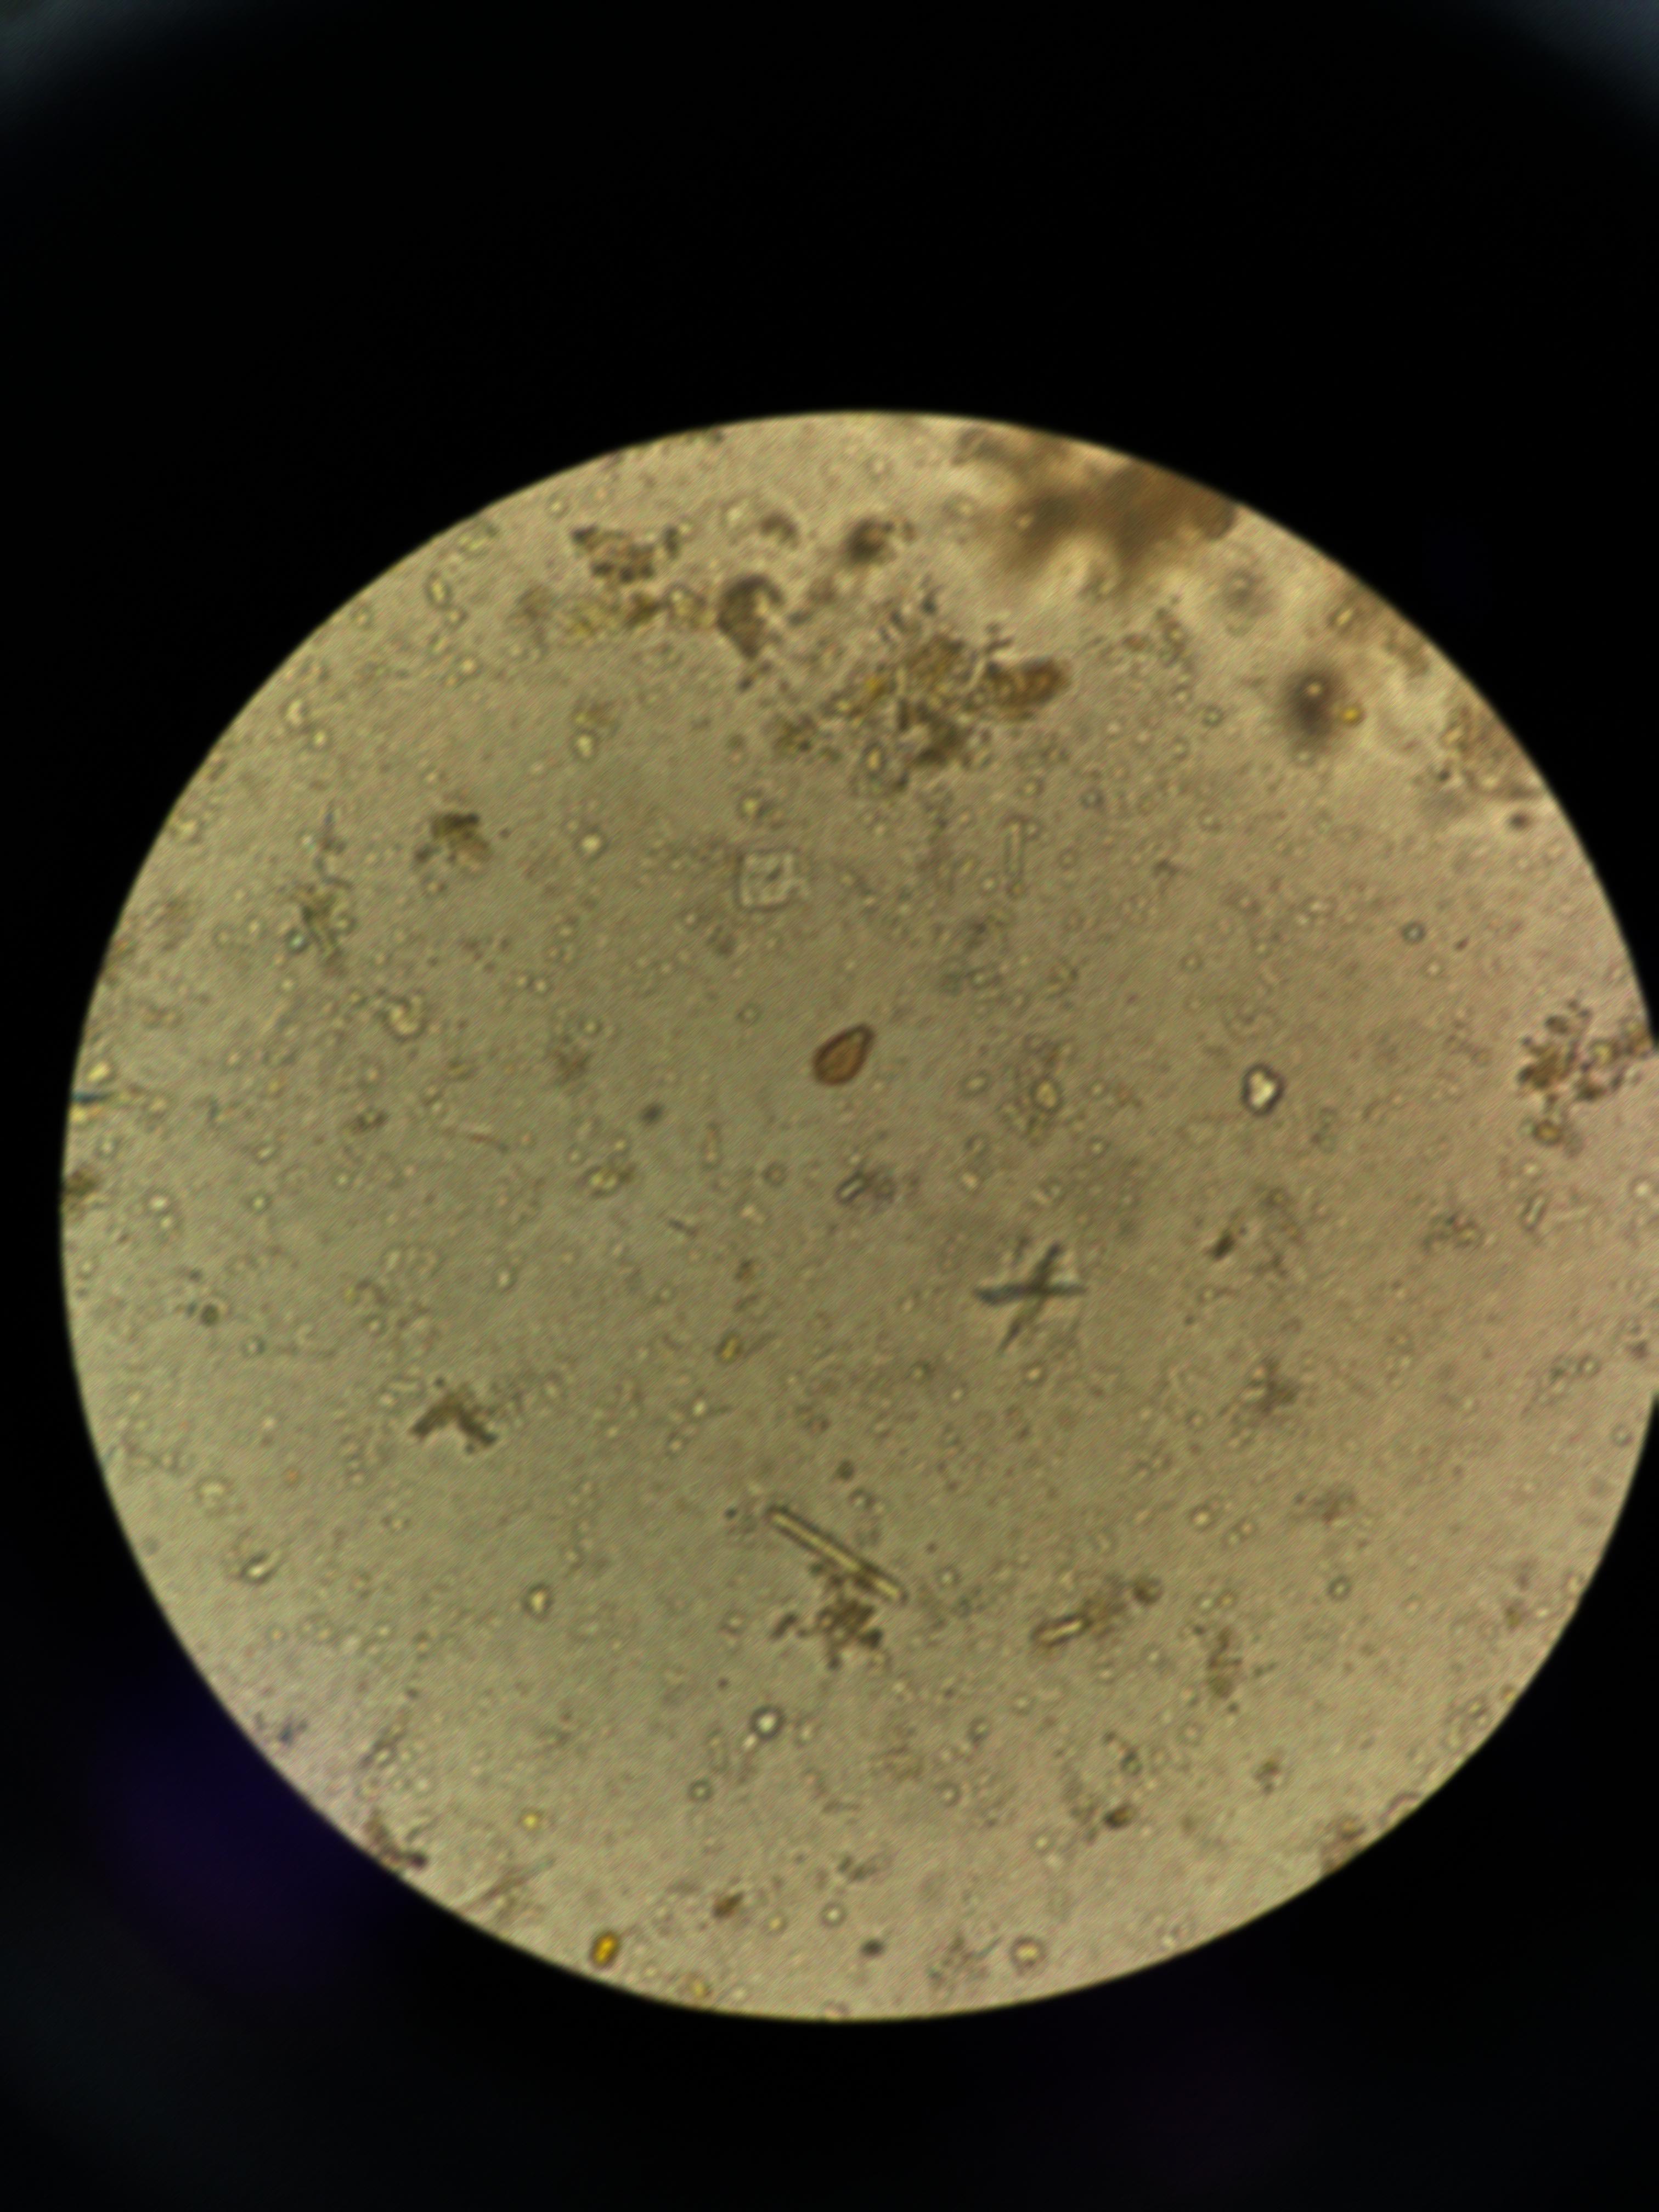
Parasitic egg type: Opisthorchis viverrine